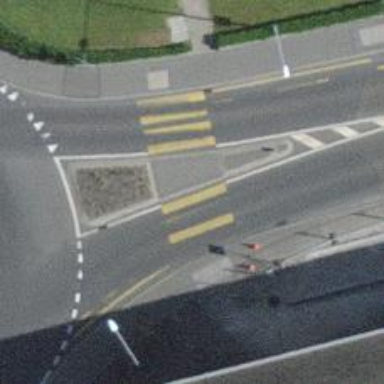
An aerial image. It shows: Kerb serving as barrier.